Question: I have a problem occurring when starting up my iOS7 Phonegap app with iPhone 4 inch, the startup screen goes up and leave an empty space on the bottom (and we can see the view behind) :
<URL>
(I have hidden most of the splashcreen, but you can see the space on the bottom)
I only hide the screenshot once my app is loaded (AutoHideScreenshot = FALSE), maybe I am doing something wrong when the app is sarting ?
Everything looks correctly configured in XCode:

Any idea? Thanks in advance
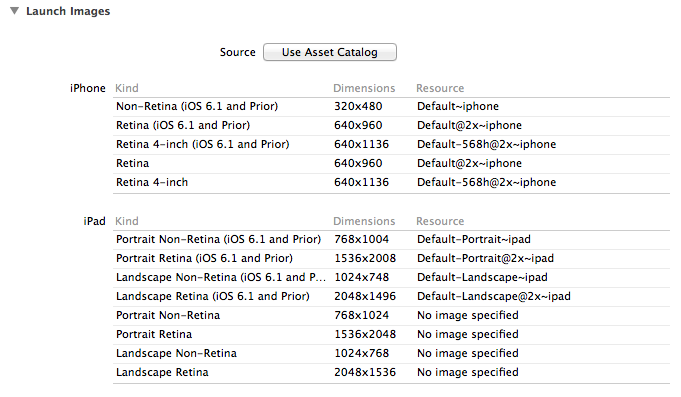
Answer: Just found the solution here: <URL>
If you can't update cordova, you can apply the fix. Open CDVSplashScreen.m and replace the line:
'''
imgBounds.origin.y -= statusFrame.size.height;
'''
by this line:
'''
if (!(IsAtLeastiOSVersion(@"7.0"))) {
imgBounds.origin.y -= statusFrame.size.height;
}
'''
It's because in iOS7, the status bar is integrated in the view (it doesn't take place)